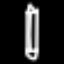
Label: pencil